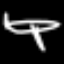
Label: airplane